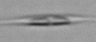
Label: Cylindrotheca